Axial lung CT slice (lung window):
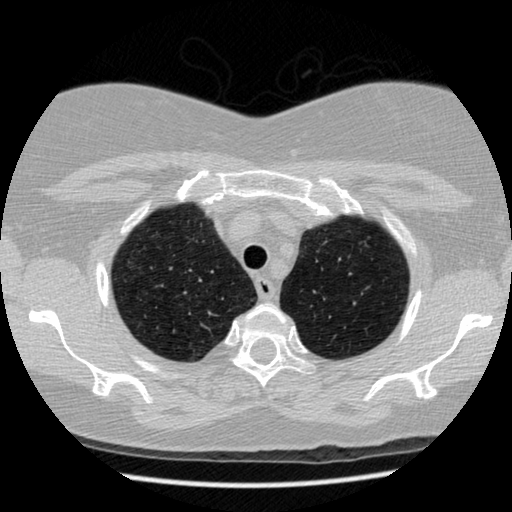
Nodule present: no